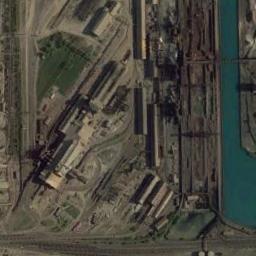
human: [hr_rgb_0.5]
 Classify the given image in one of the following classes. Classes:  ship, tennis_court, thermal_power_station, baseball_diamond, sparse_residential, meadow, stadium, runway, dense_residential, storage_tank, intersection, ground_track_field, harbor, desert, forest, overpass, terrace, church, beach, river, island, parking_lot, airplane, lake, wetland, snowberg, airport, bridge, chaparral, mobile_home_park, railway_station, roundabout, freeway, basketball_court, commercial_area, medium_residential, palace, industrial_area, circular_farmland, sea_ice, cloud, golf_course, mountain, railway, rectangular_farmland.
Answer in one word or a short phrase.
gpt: industrial_area